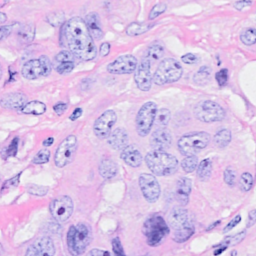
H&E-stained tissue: Breast